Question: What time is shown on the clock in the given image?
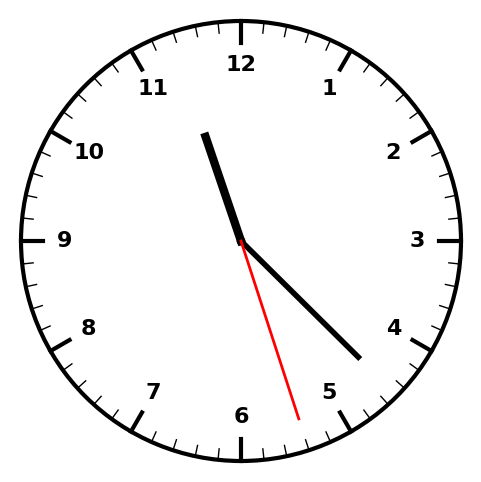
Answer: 11:22:27